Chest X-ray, AP view. Patient: 59 years old, sex F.
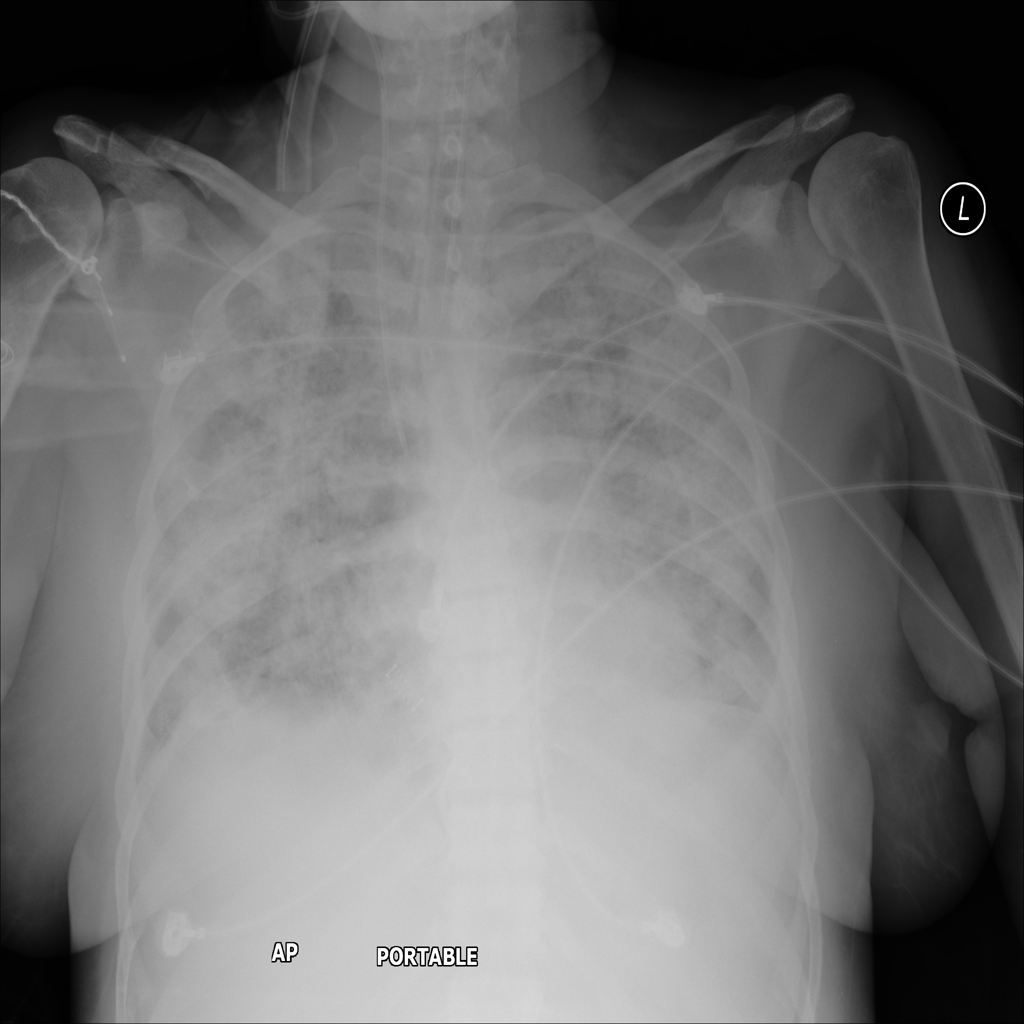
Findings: Infiltration